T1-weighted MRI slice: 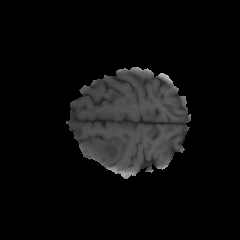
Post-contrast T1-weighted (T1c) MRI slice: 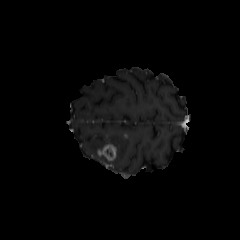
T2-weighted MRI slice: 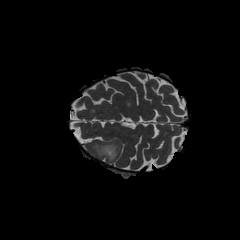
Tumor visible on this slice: yes